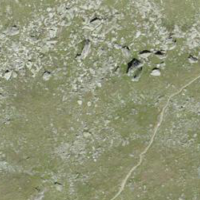
EUNIS habitat code: 26
Species observed at this site:
Pyrrhocorax graculus